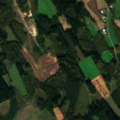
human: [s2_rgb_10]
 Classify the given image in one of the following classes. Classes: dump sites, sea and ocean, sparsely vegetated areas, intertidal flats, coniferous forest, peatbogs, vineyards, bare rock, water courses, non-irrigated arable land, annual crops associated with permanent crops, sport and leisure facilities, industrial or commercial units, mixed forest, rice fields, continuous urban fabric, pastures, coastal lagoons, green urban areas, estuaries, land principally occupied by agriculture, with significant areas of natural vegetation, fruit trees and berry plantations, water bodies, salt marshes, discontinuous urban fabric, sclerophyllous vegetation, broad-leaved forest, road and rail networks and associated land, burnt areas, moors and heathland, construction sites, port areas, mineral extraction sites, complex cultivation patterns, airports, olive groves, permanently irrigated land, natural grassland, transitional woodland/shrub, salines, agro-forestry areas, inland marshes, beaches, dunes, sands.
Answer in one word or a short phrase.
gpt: land principally occupied by agriculture, with significant areas of natural vegetation, coniferous forest, transitional woodland/shrub